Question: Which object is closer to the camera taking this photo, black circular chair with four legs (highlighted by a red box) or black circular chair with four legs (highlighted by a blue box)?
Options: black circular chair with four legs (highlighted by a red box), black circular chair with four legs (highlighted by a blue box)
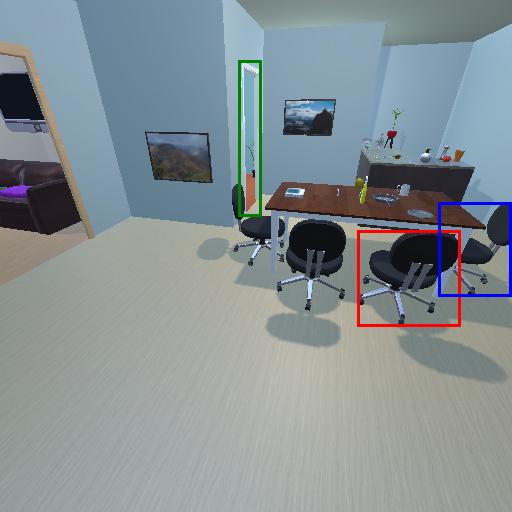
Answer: black circular chair with four legs (highlighted by a red box)